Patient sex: F
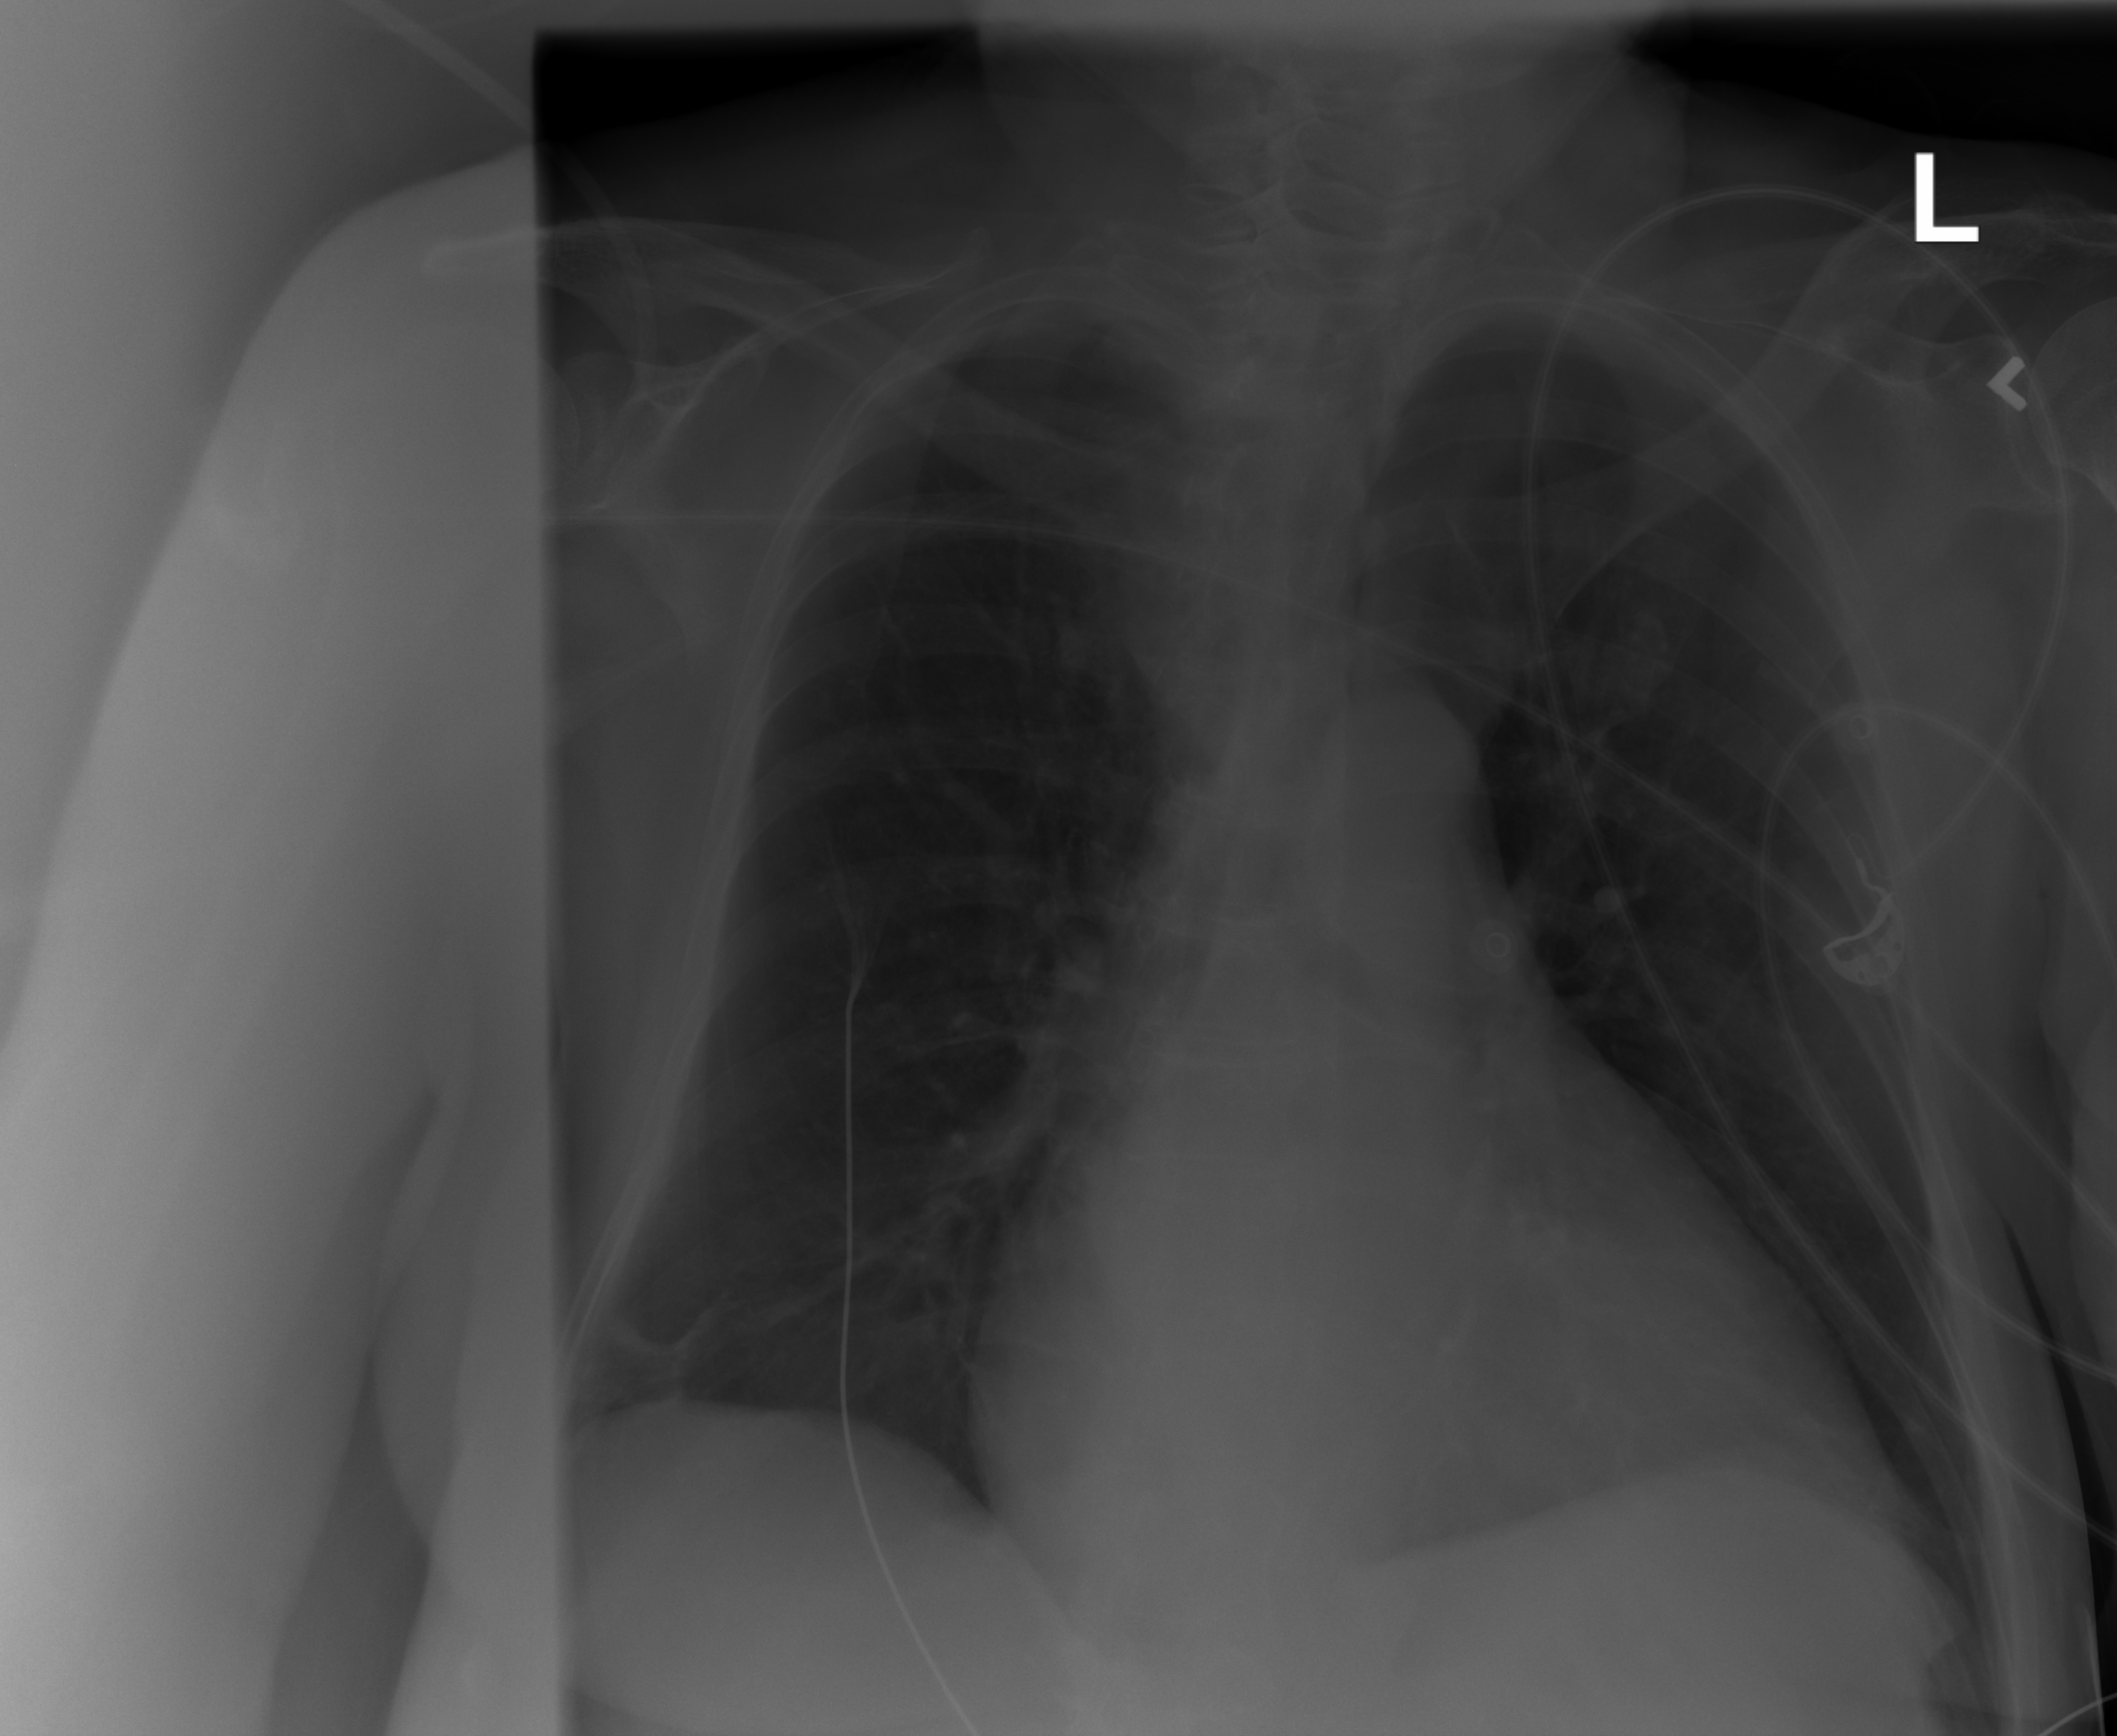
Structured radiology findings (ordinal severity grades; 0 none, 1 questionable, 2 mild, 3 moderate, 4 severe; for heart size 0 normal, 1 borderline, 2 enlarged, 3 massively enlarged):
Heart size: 2
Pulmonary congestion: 0
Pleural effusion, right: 0
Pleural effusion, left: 0
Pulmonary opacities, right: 0
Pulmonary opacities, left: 0
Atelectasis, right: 2
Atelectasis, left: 0